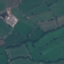
Label: Pasture